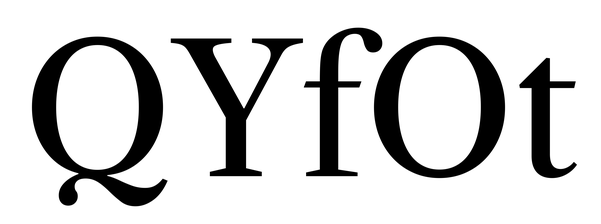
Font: LibreCaslonText_Regular